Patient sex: M
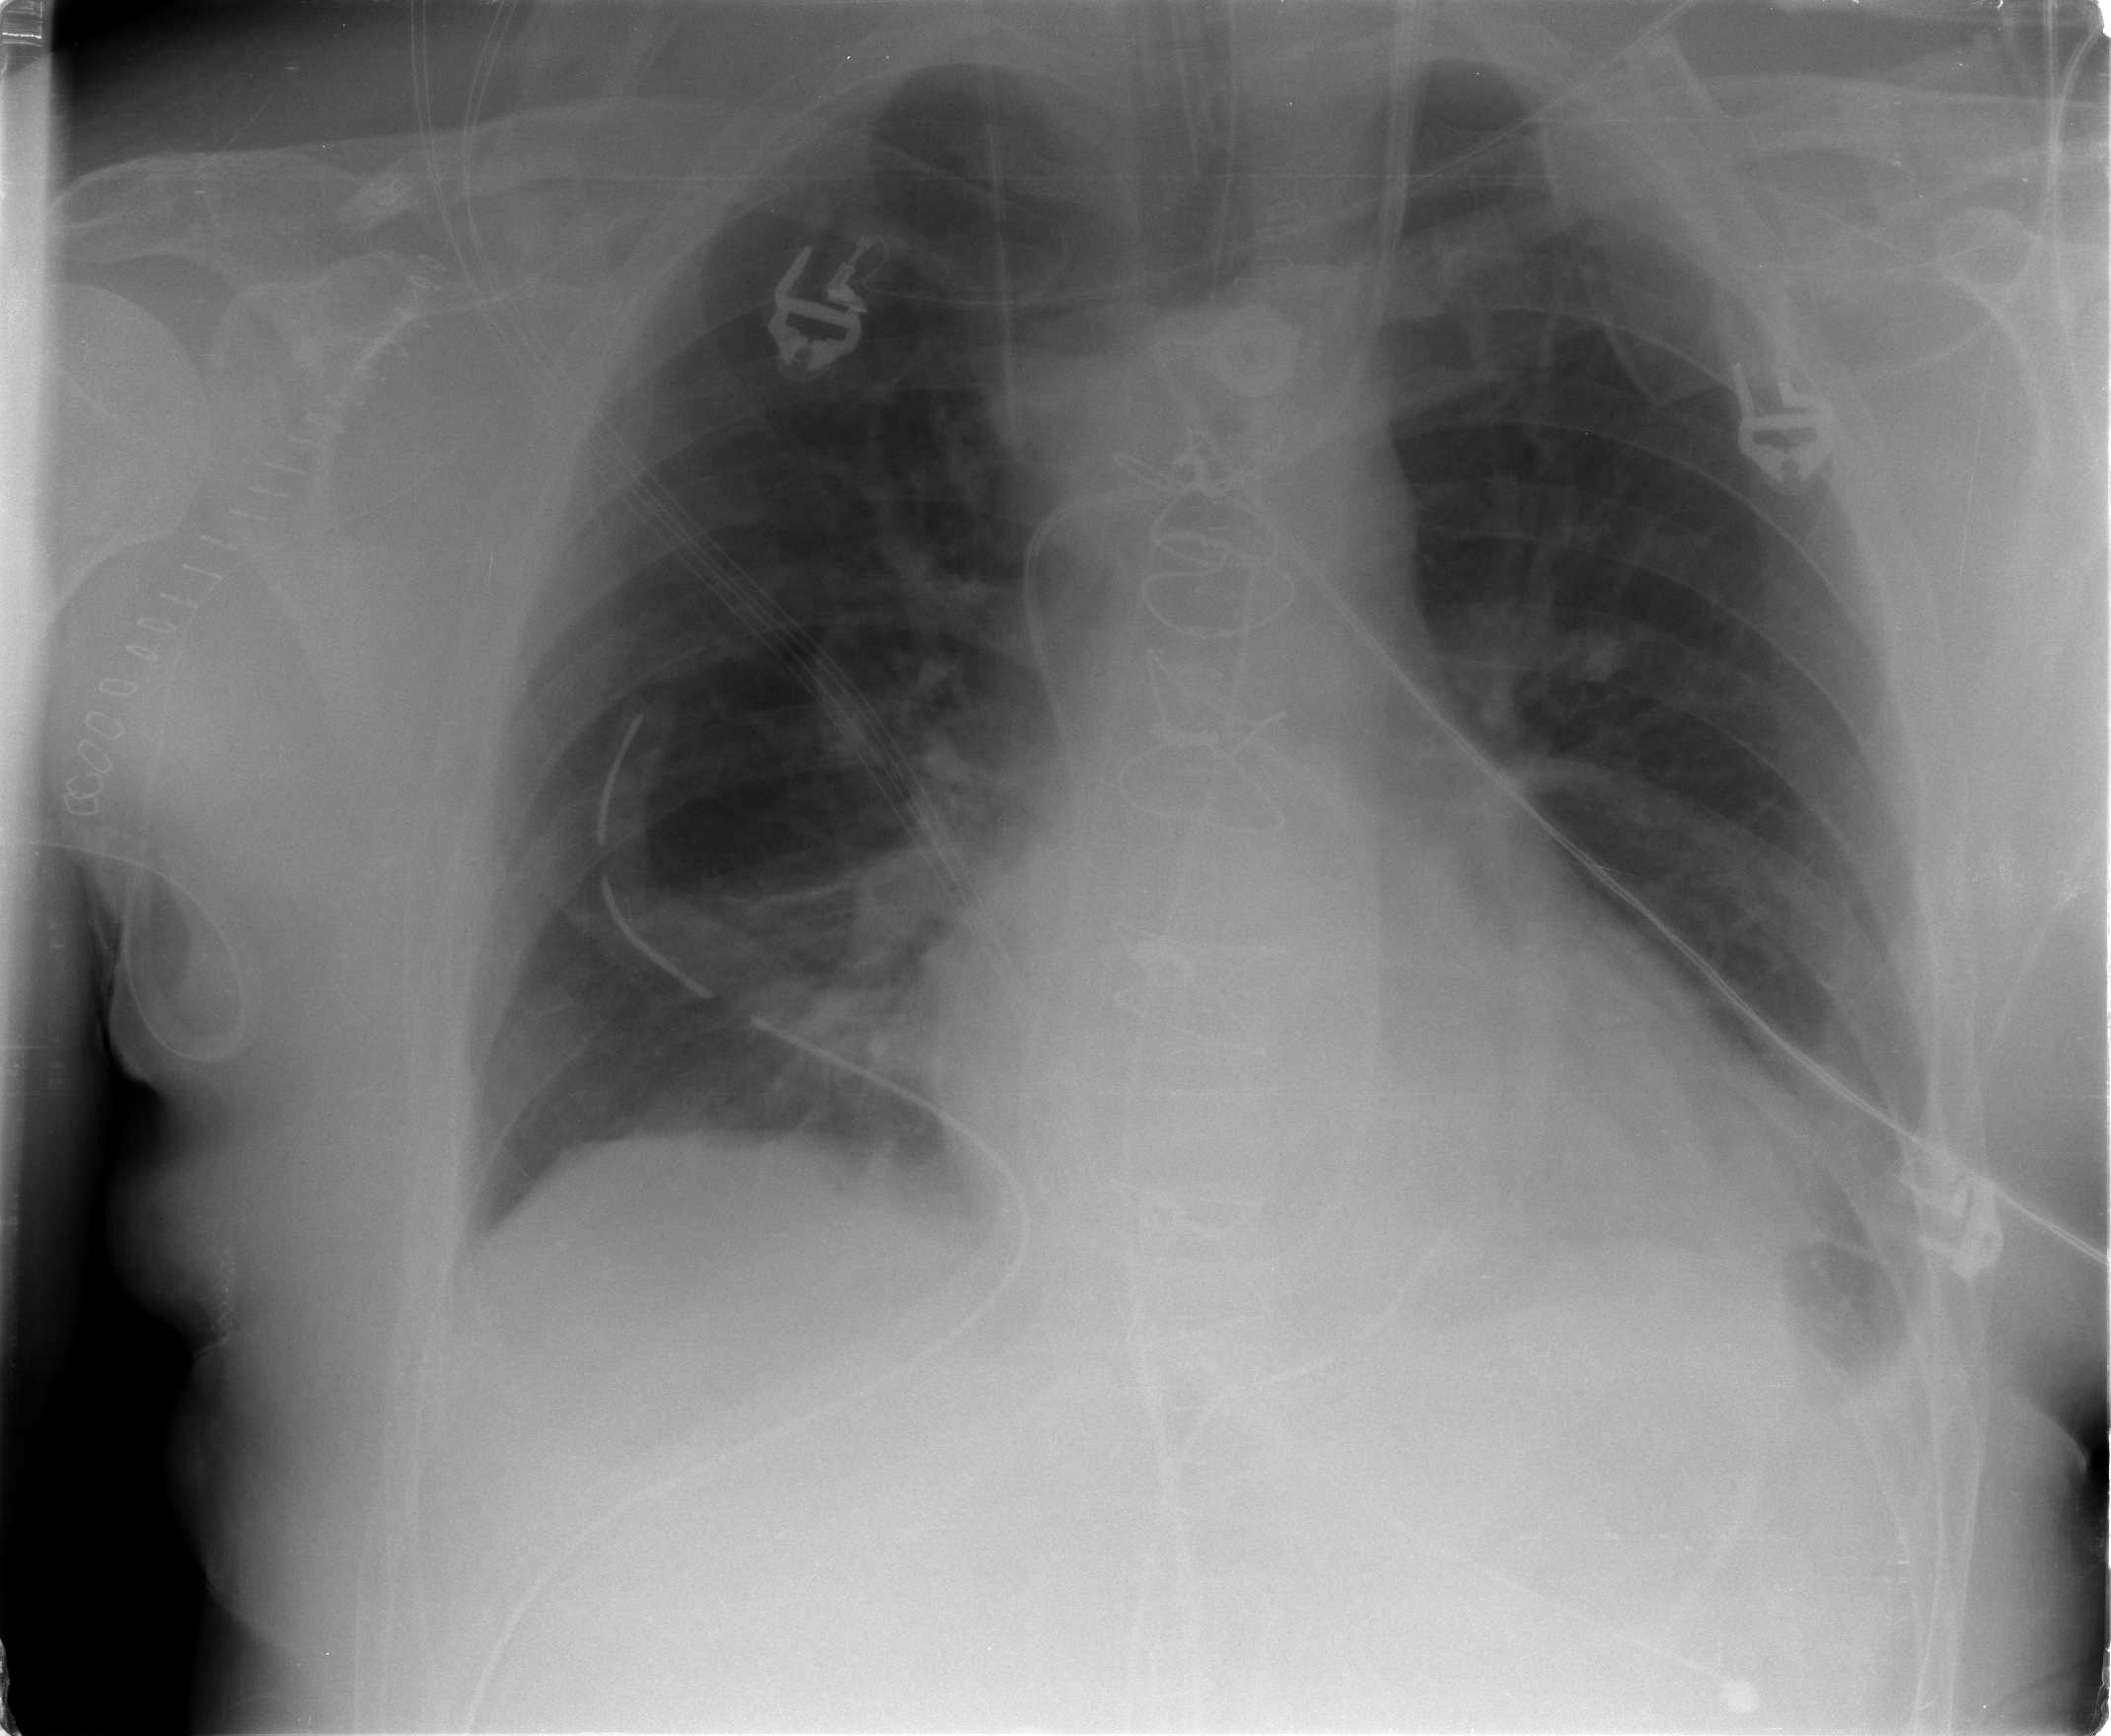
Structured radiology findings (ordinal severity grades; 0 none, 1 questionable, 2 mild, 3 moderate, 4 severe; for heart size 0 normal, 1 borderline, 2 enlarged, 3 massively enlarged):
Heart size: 1
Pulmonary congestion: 1
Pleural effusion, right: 0
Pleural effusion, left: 2
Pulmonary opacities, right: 0
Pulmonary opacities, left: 0
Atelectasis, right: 2
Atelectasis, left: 2